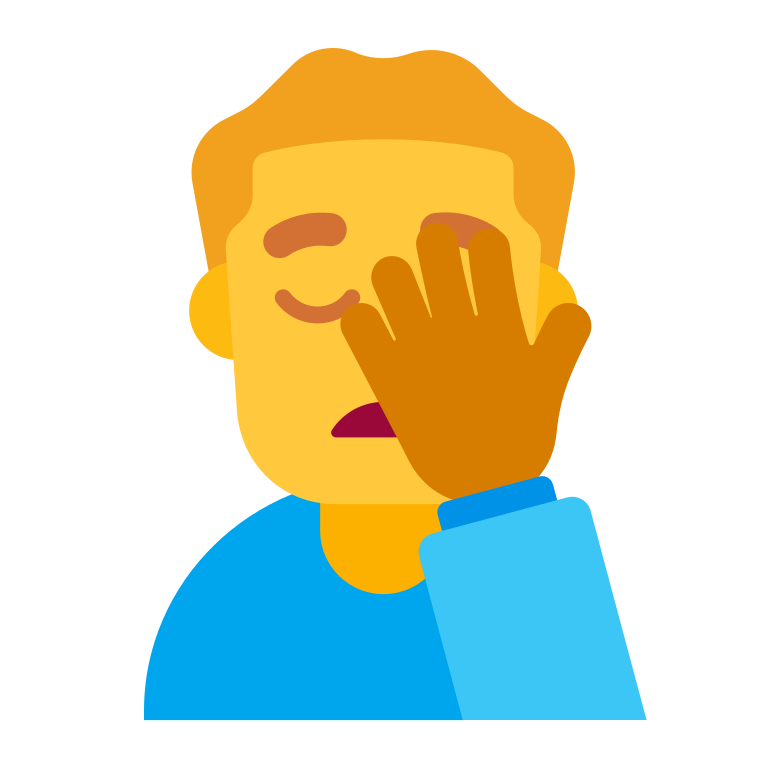
man facepalming flat default